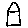
Label: house